Interaction volume radius: 10 \u00c5
Interaction volume height: 25 \u00c5
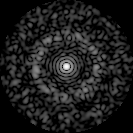
Disorder parameter: 0.8358